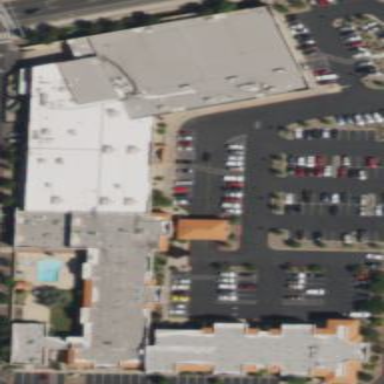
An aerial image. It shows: Hotel and casino building.